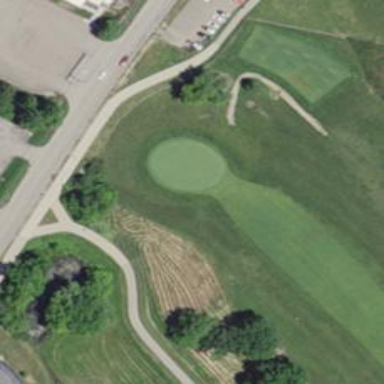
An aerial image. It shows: Golf hole.